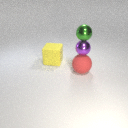
large red rubber sphere below small green metal sphere